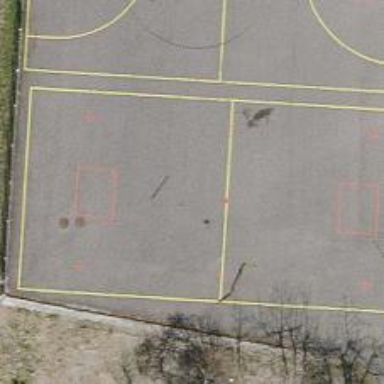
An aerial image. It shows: Basketball court.